Question: I want to implement this layout:

- - -
Inside the main section,
- -
The problem appears to be when I set the to . There is no problem when i set it to fixed
'''
body {
background: #f1f1f1;
margin: 0;
width: 100vw;
height: 100vh;
display: flex;
flex-direction: column;
align-items: center;
}
body main {
flex-grow: 1;
display: flex;
flex-direction: column;
justify-content: center;
align-items: center;
}
/* HERE IS THE ISSUE */
/* (uncomment height: 80%) */
body main #main-card {
height: 400px;
/* height: 80%; */
overflow-y: auto;
background: green;
padding: 20px;
width: 400px;
}
body main #main-card #main-card-content {
background: #bf8040;
height: 150vh;
}
body header {
width: 100%;
height: 50px;
background: red;
}
'''
'''
<body>
<header></header>
<main>
<div id="main-card">
<div id="main-card-content"></div>
</div>
</main>
</body>
'''
I can fix it by setting main height to be 100vh minus the height of the header, but I would like to keep the flex-grow property
Here is the <URL> that replicates the problem
Any suggestions?
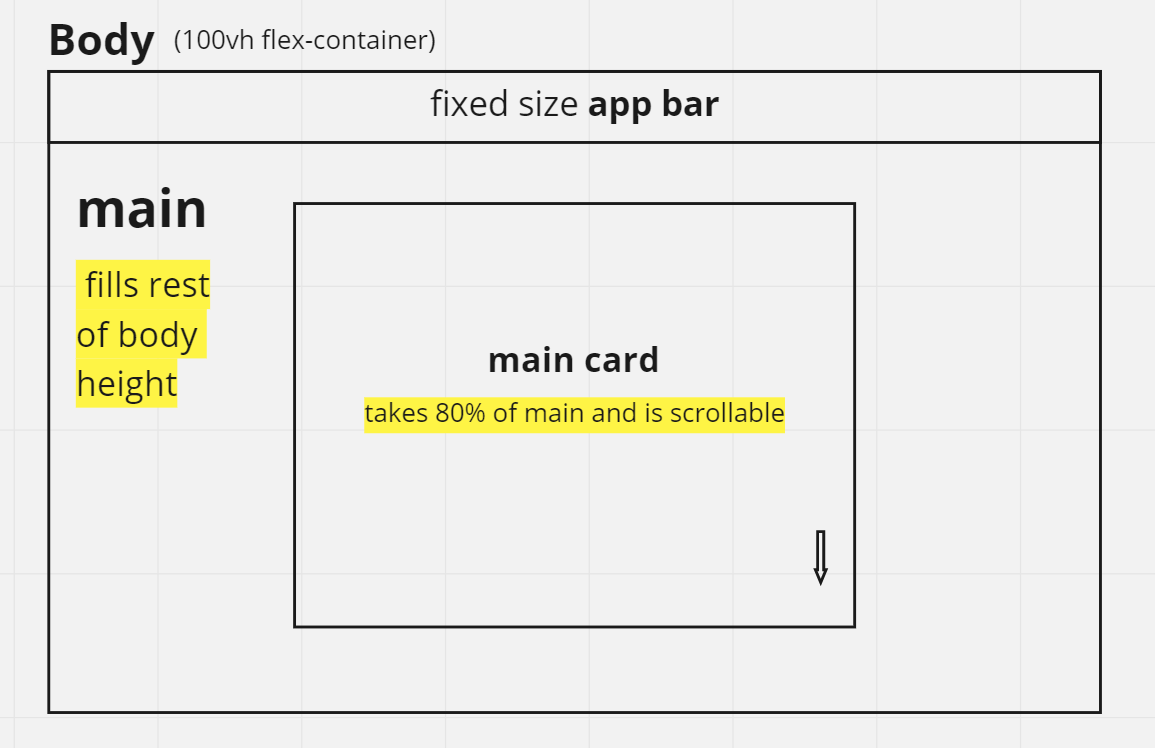
Answer: When using percentage heights, you need a <URL>.
Otherwise, the percentage you set has no reference ("80% of what?").
The parent does have 'flex-grow: 1', but that isn't a defined height, it's just a command to consume available space.
Since the app-bar has a fixed height (50px), the solution is actually simple:
Replace 'flex-grow: 1' with 'height: calc(100vh - 50px)'.
The 'height: 80%' on '#main-card' will work now.